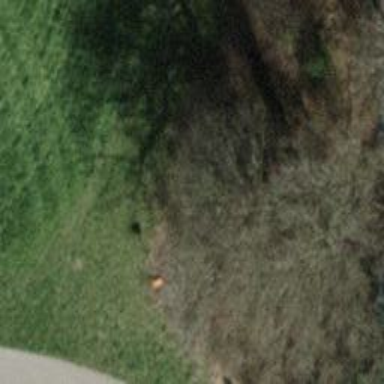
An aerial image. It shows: Pipeline marker.